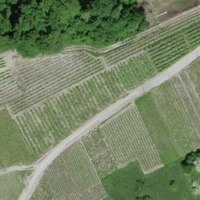
EUNIS habitat code: 40
Species observed at this site:
Mantis religiosa
Oedipoda caerulescens